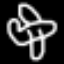
Label: airplane